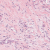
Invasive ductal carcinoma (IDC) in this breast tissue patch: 0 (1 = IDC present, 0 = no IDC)